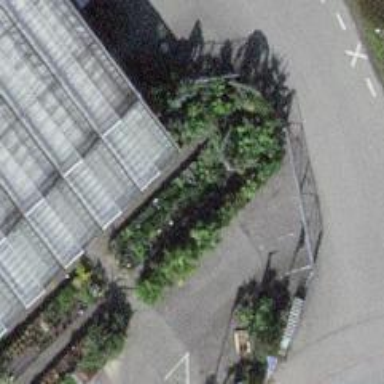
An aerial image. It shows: Garden center.